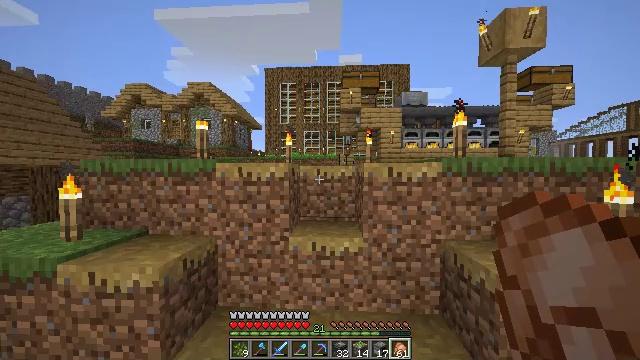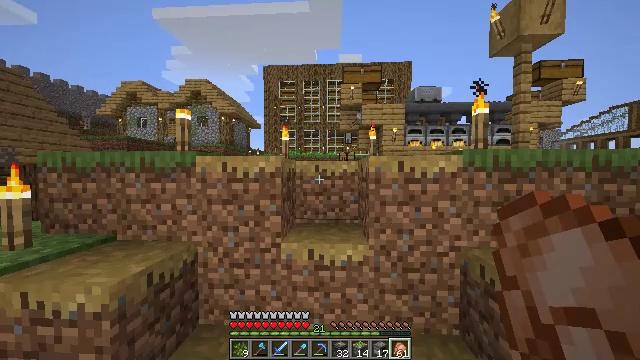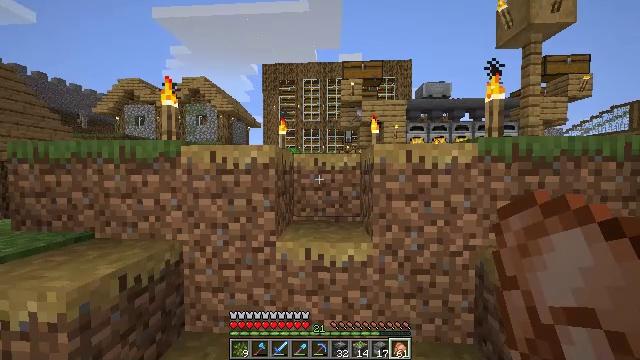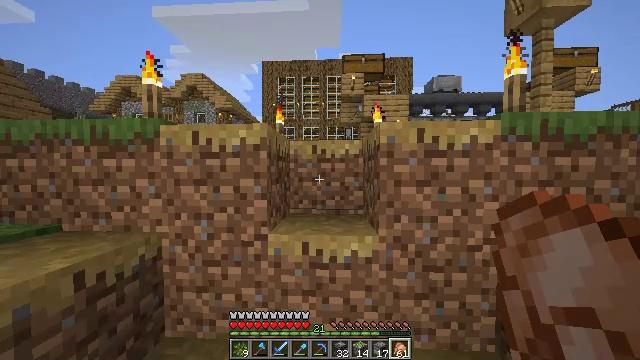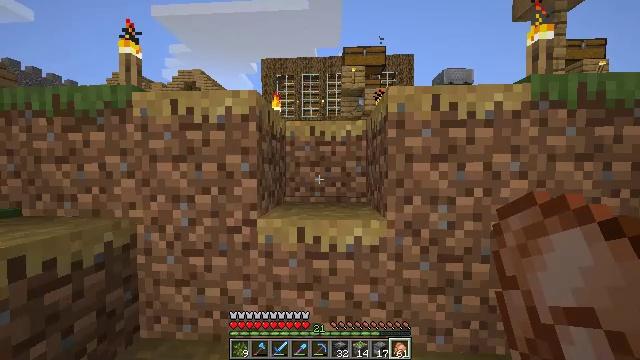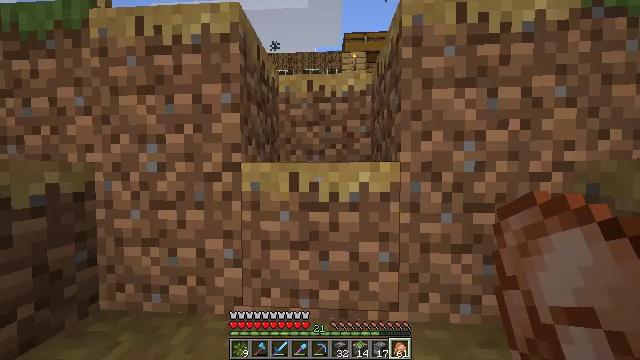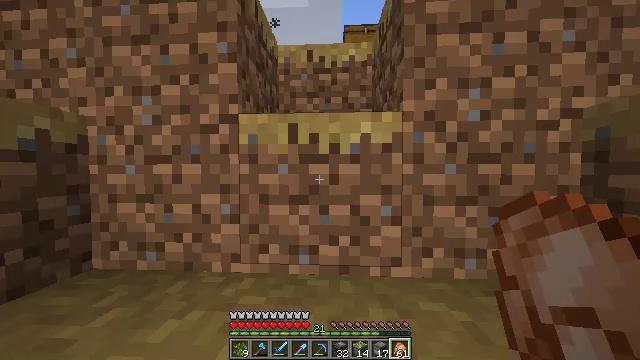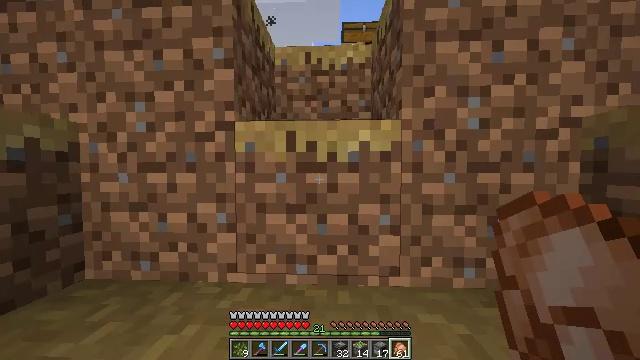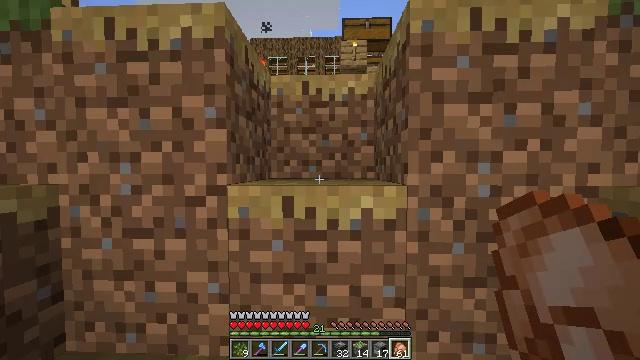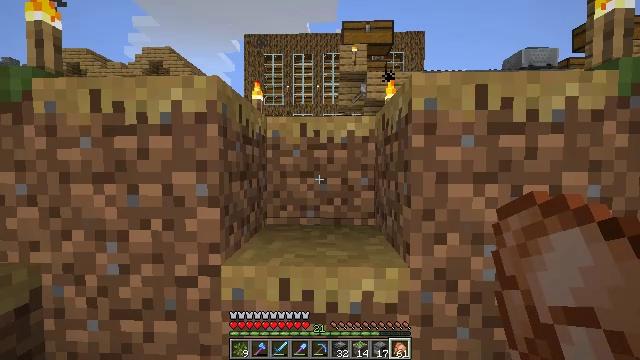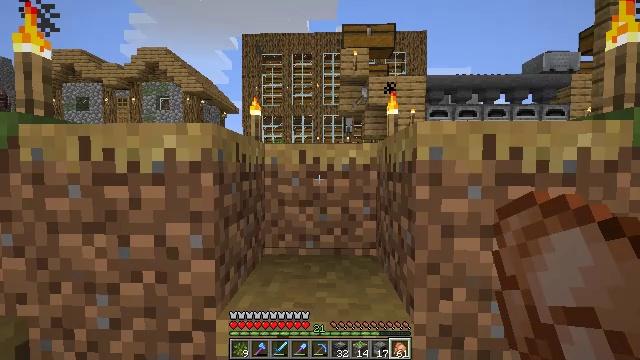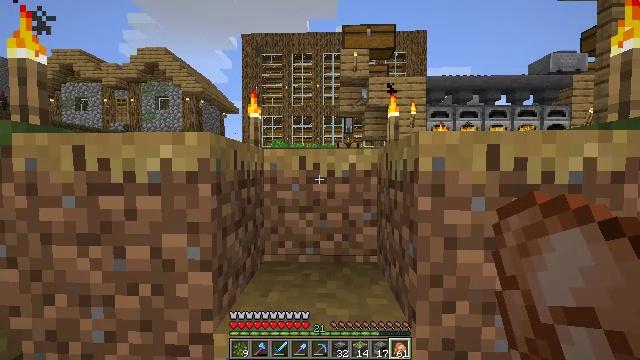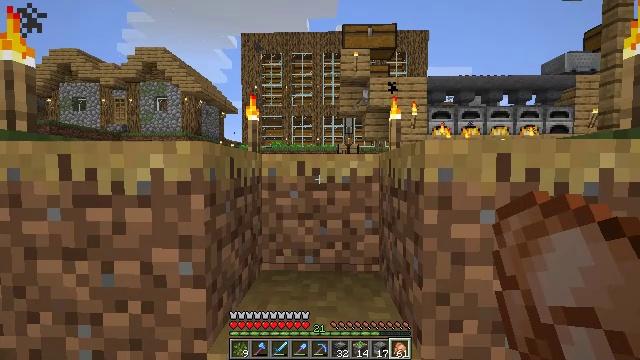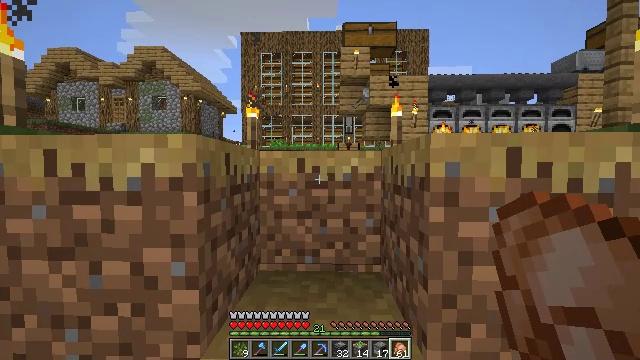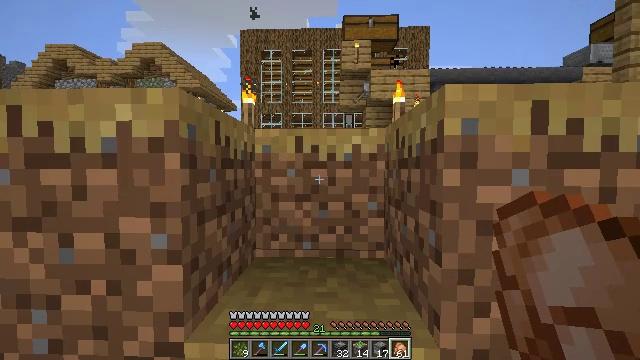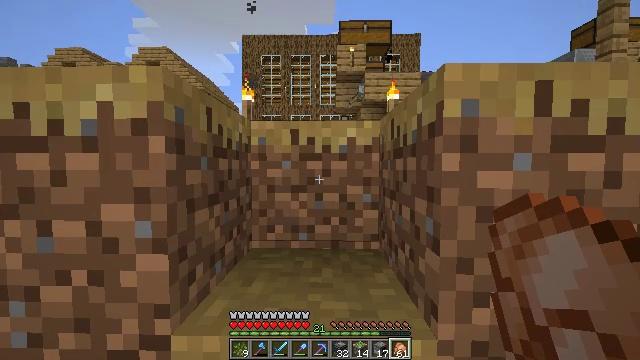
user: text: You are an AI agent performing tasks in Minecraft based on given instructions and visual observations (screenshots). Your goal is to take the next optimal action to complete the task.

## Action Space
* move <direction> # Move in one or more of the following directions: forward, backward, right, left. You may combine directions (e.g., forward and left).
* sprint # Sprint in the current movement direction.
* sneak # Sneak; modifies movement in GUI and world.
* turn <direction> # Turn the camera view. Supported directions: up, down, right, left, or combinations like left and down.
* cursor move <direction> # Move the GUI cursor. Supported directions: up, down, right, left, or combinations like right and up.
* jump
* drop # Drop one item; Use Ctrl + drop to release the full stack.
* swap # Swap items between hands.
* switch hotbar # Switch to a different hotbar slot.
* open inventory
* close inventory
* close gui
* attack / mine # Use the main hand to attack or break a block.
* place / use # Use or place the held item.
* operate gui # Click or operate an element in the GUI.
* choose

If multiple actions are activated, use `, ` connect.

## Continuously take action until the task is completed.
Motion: motion action
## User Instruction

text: Cook wood logs in the furnace to make charcoal.
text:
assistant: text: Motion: move forward, jump
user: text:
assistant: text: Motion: move forward, jump
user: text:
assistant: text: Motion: move forward, jump
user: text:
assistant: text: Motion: move forward, jump
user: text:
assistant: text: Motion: move forward, sprint, jump
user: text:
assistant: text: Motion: move forward, sprint, jump
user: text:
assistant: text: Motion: move forward, sprint, jump
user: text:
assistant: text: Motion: move forward, sprint, jump
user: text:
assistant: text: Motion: move forward, jump
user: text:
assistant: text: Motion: move forward, jump
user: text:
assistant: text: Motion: move forward, jump
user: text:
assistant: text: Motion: move forward, jump
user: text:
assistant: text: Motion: move forward, jump
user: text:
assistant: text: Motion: move forward, sprint, jump
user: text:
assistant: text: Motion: move forward, sprint, jump
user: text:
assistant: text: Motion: move forward, sprint, turn right, jump
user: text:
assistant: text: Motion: move forward, turn right, jump
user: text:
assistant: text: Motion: move forward, turn right, jump
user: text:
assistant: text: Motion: move forward, jump
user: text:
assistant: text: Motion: move forward, jump
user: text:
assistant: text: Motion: move forward, jump
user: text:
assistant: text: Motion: move forward, sprint, jump
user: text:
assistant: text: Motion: move forward, sprint, jump
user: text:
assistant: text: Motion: move forward, sprint, turn right, jump
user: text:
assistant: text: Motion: move forward, sprint, turn right, jump
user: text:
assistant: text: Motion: move forward, turn right and down, jump
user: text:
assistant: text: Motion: move forward, turn right, jump
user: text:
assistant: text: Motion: move forward, turn right, jump
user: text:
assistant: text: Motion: move forward, sprint, turn right, jump
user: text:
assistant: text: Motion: move forward, sprint, jump